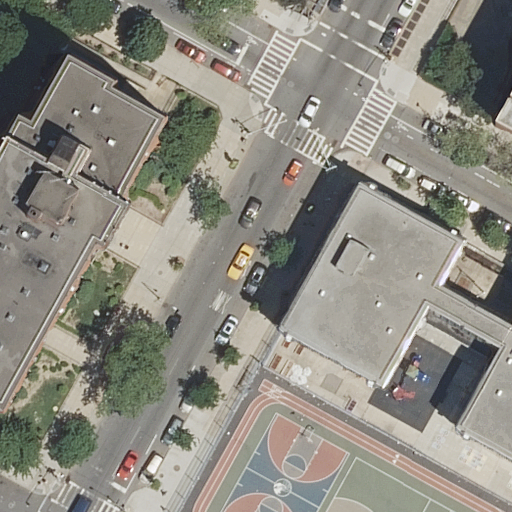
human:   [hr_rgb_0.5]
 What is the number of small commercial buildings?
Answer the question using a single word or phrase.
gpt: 0

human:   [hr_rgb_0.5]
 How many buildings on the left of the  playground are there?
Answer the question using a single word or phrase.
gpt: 1

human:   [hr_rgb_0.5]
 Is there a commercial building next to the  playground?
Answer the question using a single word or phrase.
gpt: no

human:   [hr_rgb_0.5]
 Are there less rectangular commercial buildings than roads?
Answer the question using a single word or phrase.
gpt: yes

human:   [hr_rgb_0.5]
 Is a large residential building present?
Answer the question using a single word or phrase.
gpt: yes

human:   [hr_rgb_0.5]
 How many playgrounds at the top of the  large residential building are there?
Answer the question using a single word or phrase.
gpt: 0

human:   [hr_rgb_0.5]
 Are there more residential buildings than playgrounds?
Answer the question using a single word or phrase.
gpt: yes

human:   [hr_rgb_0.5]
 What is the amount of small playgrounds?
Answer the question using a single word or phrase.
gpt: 1

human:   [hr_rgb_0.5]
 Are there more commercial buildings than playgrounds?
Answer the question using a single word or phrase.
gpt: no

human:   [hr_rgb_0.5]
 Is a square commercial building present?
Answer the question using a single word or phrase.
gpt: no

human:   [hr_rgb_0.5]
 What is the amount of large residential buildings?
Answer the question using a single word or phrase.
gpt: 1

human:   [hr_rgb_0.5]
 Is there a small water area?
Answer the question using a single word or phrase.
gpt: no

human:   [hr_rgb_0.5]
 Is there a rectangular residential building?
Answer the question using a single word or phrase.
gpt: yes

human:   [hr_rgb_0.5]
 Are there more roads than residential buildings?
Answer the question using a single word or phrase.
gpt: yes

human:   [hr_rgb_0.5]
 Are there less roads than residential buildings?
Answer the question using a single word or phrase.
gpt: no

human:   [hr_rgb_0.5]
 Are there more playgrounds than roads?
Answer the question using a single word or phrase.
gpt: no

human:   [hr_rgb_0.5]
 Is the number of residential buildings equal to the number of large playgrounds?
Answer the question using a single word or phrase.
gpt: no

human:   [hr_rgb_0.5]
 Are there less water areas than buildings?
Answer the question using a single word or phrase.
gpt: yes

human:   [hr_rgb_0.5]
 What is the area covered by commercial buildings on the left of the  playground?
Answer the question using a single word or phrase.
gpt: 0m2

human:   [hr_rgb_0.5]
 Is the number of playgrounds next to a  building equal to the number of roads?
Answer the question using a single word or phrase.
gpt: no

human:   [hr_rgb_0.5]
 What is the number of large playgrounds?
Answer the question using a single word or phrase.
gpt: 0

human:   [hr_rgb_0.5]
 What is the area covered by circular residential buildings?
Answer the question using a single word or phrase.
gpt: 0m2

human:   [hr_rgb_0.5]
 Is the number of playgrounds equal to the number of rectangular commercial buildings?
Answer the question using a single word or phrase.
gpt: no

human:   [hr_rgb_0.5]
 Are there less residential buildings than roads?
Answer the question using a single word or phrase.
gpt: yes

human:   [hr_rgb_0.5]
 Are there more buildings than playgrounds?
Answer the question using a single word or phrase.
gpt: yes

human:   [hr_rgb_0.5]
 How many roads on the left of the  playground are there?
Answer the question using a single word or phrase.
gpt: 4

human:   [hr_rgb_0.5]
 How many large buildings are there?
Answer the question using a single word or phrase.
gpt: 2

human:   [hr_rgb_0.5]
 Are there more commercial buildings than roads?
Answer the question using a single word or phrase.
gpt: no

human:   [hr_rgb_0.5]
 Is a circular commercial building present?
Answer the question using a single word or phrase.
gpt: no

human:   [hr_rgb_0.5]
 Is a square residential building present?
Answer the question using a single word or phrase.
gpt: no

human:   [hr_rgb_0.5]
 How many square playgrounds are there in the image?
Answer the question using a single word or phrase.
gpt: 0

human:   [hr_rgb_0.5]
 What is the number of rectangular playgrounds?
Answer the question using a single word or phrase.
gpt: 1

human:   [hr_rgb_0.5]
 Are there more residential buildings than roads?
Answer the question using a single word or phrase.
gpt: no

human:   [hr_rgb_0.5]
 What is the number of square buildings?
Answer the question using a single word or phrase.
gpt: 0

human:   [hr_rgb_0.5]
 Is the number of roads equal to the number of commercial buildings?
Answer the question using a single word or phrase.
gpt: no

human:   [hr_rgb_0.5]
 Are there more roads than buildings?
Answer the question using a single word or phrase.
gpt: yes